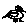
Label: bird